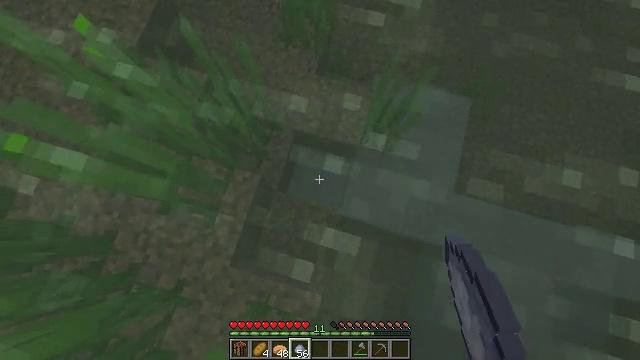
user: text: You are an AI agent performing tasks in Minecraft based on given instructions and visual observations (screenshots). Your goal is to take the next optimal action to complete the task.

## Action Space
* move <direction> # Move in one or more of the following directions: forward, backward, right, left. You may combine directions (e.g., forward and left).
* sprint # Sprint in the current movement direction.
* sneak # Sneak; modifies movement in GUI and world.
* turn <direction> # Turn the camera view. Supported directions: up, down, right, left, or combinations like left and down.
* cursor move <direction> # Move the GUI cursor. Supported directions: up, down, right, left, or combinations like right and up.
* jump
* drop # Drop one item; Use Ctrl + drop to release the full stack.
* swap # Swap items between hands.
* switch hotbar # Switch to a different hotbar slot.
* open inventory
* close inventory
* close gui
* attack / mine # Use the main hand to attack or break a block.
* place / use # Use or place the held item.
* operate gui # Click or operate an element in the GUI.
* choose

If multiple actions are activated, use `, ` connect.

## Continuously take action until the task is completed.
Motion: motion action
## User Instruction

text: Gather clay blocks.
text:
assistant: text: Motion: attack / mine